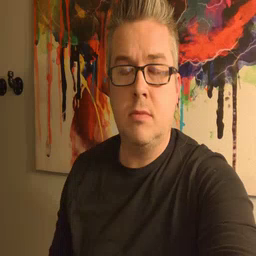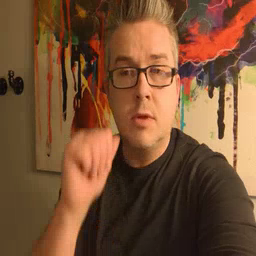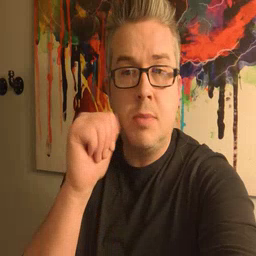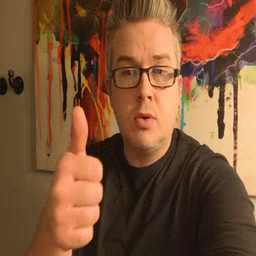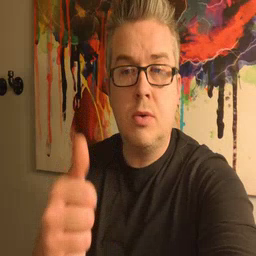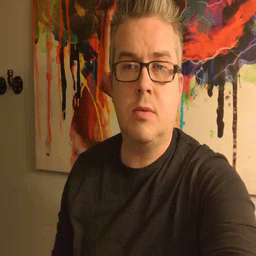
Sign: tomorrow